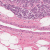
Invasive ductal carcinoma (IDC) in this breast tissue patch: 0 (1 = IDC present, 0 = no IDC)